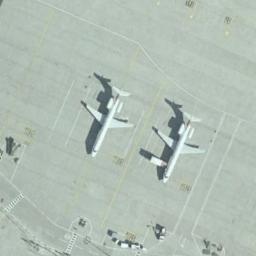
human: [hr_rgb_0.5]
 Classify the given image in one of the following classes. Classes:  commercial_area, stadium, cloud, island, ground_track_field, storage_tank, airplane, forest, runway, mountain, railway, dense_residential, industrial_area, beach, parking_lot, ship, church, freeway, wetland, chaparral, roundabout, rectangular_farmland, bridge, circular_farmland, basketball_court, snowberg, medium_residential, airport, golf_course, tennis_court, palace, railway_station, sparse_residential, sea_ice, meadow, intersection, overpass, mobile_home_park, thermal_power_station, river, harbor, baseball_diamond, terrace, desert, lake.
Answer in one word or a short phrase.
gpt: airplane